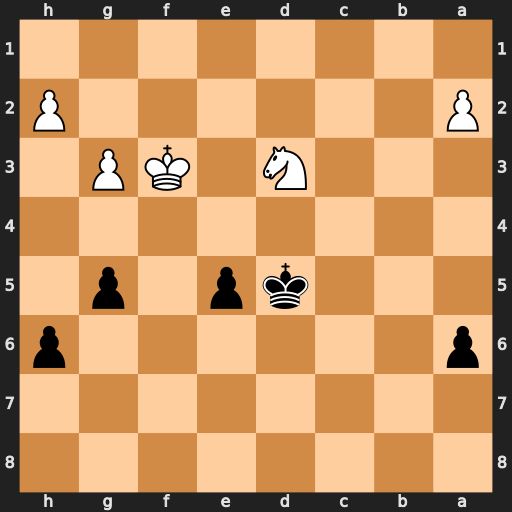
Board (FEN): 8/8/p6p/3kp1p1/8/3N1KP1/P6P/8
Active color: b
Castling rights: -
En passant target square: -
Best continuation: e4+ Ke2 exd3+